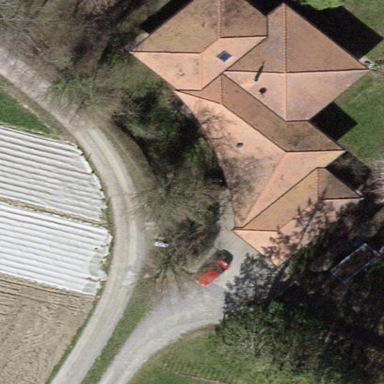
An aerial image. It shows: Detached building with hipped roof.